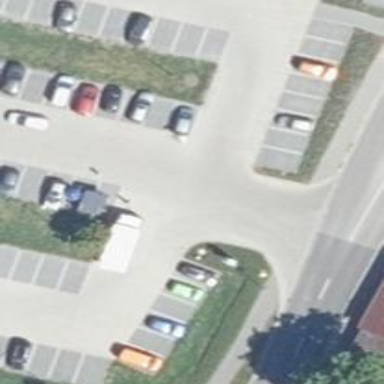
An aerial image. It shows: Road serving as parking aisle.